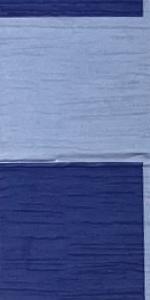
Label: Empty